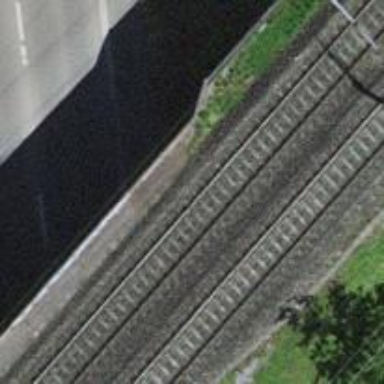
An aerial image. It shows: Single railway track with electrified contact line.